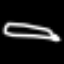
Label: pencil